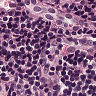
Metastatic tissue present: yes